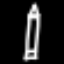
Label: pencil